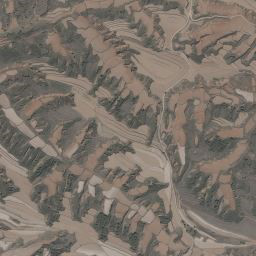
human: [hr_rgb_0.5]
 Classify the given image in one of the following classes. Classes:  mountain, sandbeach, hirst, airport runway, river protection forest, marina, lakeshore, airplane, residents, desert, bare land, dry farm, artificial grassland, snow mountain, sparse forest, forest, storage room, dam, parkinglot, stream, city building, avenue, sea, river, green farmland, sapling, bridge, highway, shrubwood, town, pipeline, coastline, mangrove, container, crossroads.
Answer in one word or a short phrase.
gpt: mountain